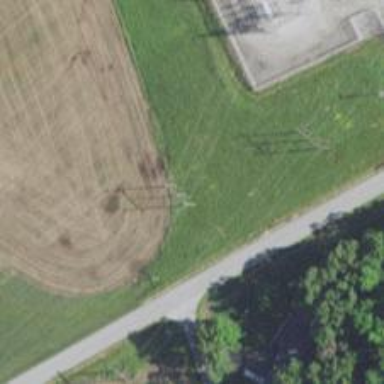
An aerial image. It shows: H-frame designed tower for power lines.